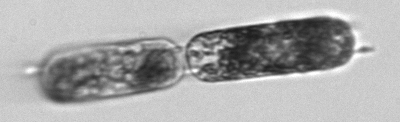
Label: Hemiaulus